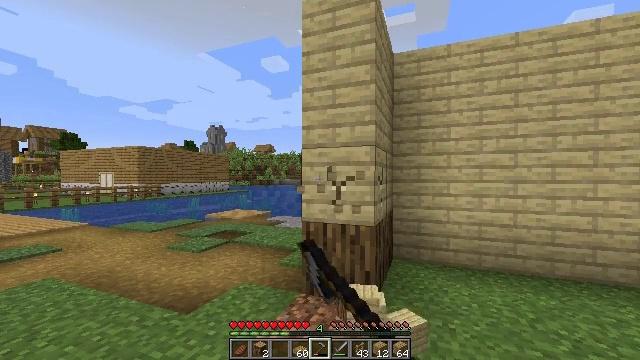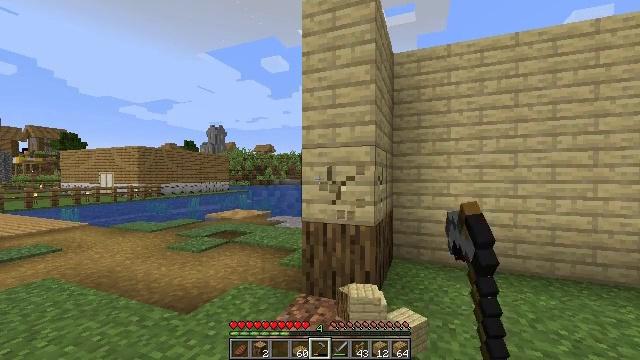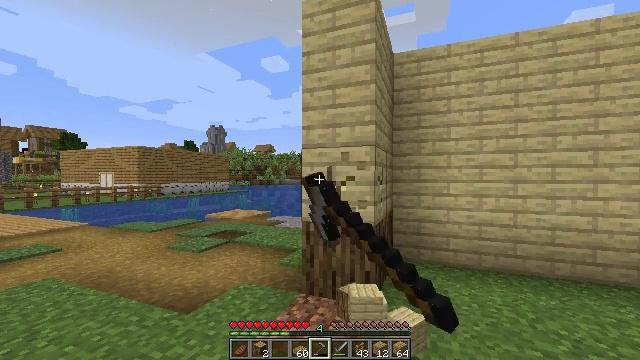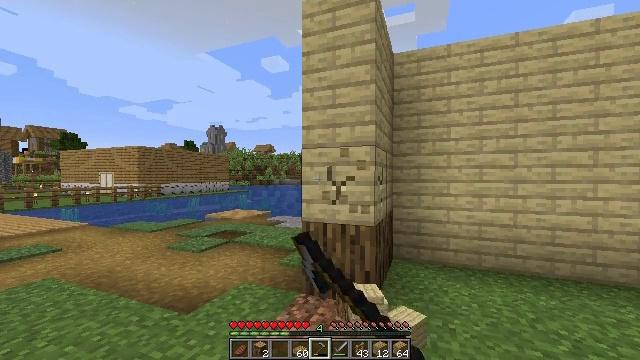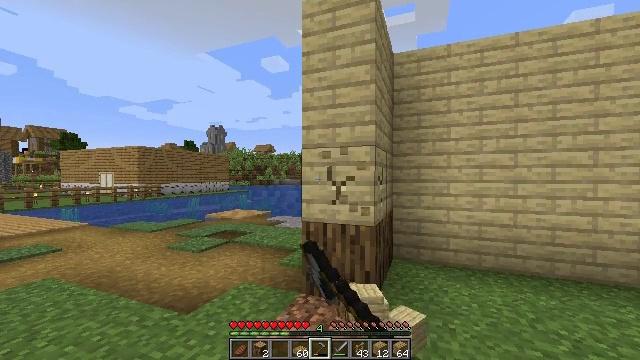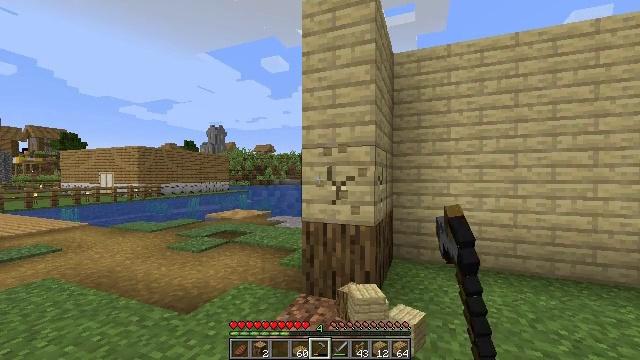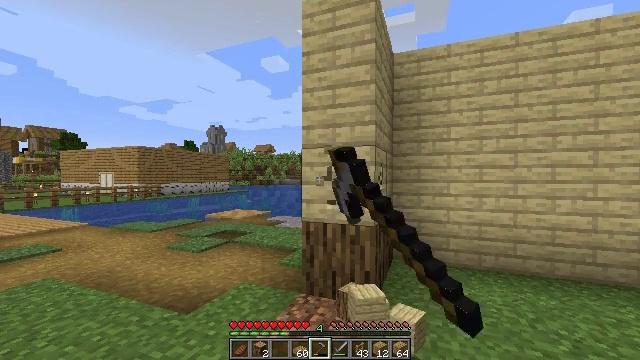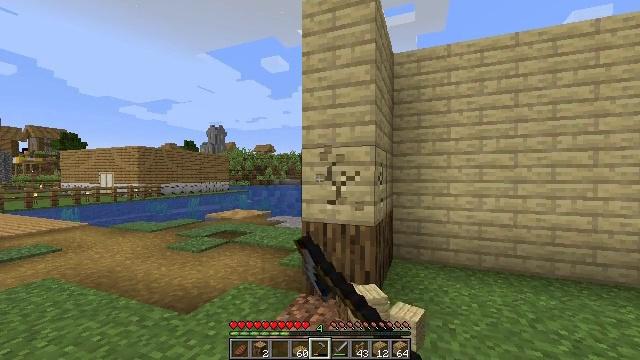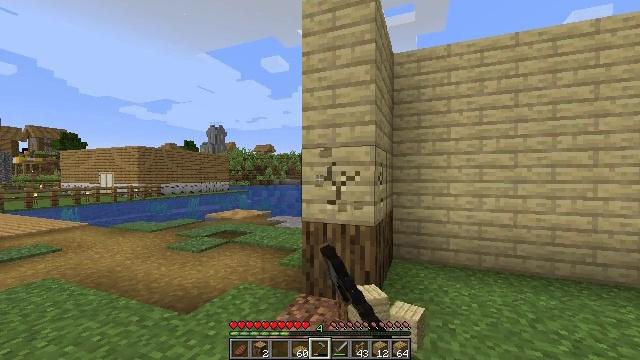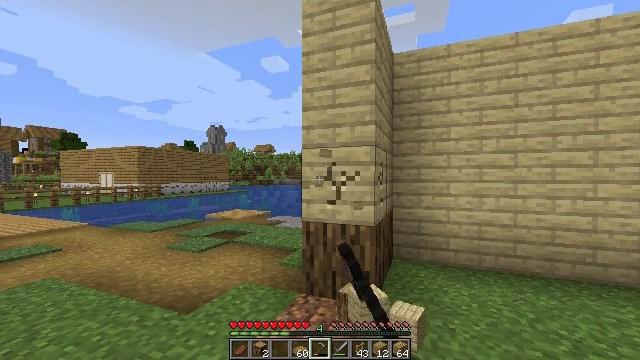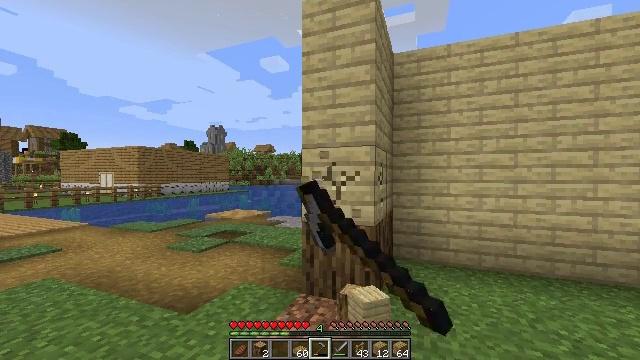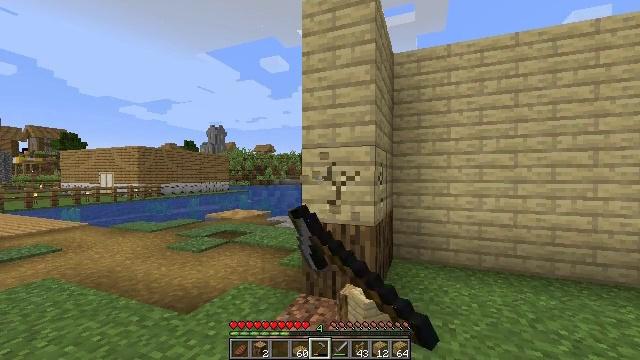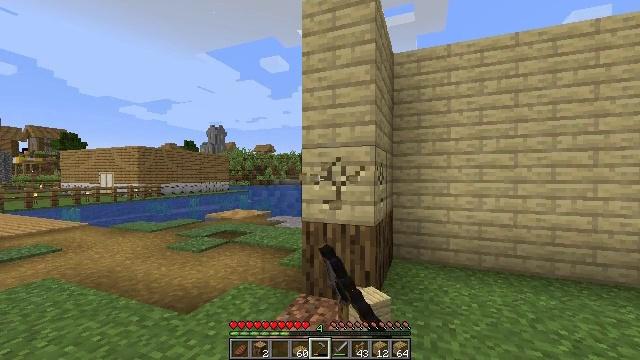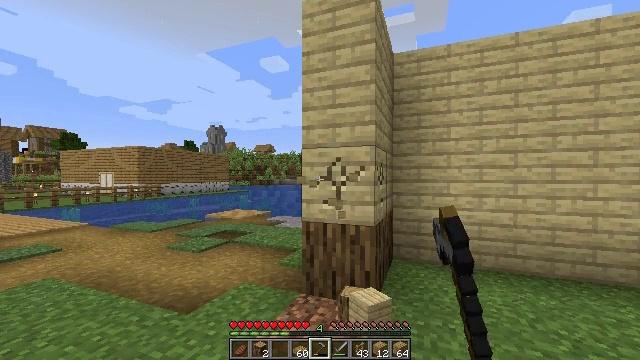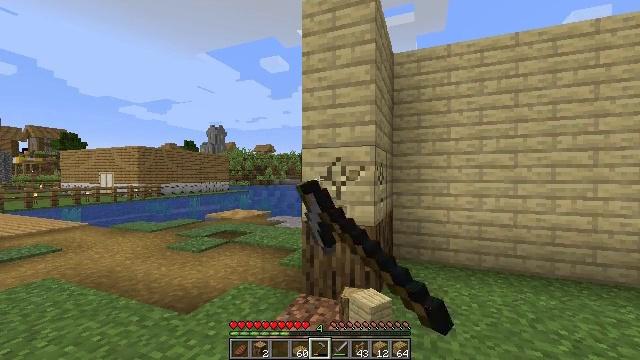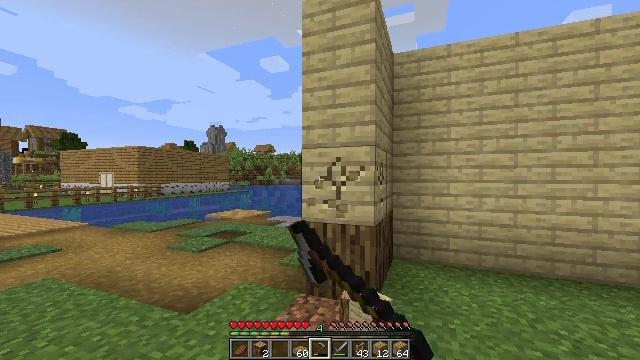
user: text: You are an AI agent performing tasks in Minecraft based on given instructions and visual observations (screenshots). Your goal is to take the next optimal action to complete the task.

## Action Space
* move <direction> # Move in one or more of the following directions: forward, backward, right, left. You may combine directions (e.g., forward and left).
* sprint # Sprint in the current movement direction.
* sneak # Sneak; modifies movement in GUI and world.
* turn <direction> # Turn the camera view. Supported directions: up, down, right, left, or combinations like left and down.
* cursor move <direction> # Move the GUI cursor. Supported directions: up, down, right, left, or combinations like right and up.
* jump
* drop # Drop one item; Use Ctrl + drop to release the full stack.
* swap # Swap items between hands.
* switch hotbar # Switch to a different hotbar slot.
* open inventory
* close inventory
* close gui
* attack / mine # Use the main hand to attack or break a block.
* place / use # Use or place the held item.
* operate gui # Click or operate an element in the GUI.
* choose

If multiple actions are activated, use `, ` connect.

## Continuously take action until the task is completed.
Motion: motion action
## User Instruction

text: Break the existing birch planks.
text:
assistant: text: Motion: attack / mine
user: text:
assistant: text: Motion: attack / mine
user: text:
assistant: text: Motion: attack / mine
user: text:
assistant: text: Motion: attack / mine
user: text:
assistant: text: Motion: attack / mine
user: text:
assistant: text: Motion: attack / mine
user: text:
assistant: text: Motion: attack / mine
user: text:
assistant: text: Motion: attack / mine
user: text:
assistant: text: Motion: attack / mine
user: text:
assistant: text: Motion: attack / mine
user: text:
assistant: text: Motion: attack / mine
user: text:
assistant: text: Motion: attack / mine
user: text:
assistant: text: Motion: attack / mine
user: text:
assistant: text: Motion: attack / mine
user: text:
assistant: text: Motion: attack / mine
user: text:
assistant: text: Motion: attack / mine
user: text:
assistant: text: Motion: attack / mine
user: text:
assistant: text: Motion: attack / mine
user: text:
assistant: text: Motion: attack / mine
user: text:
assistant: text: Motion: attack / mine
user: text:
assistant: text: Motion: attack / mine
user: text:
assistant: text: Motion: attack / mine
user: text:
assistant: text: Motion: attack / mine
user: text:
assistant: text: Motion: attack / mine
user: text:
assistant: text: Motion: attack / mine
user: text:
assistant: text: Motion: attack / mine
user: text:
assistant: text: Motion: attack / mine
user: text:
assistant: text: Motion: attack / mine
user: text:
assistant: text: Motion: attack / mine
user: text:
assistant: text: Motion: attack / mine